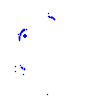
Particle: kaon